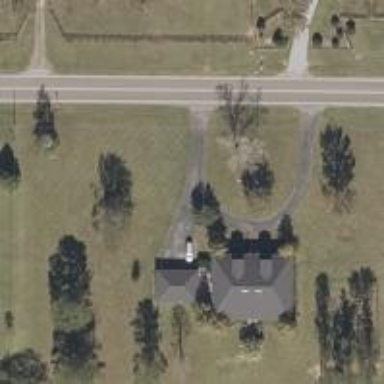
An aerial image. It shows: Driveway.